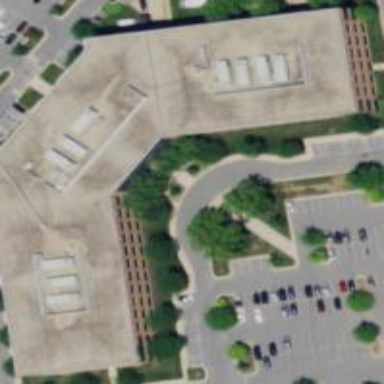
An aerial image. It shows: Building.